Field crop: maize
Growth stage: 2
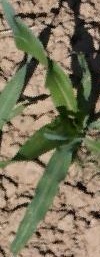
Species: maize